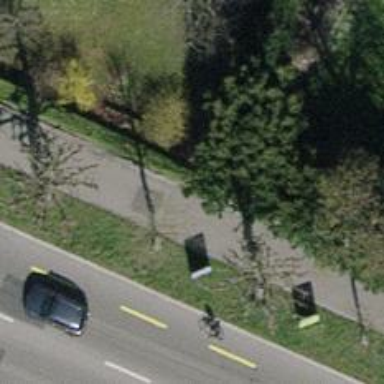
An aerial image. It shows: Avenue of trees.